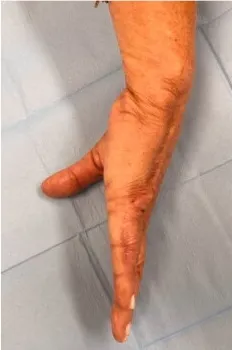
Medial. Views.
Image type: medical_photograph (skin_photograph)